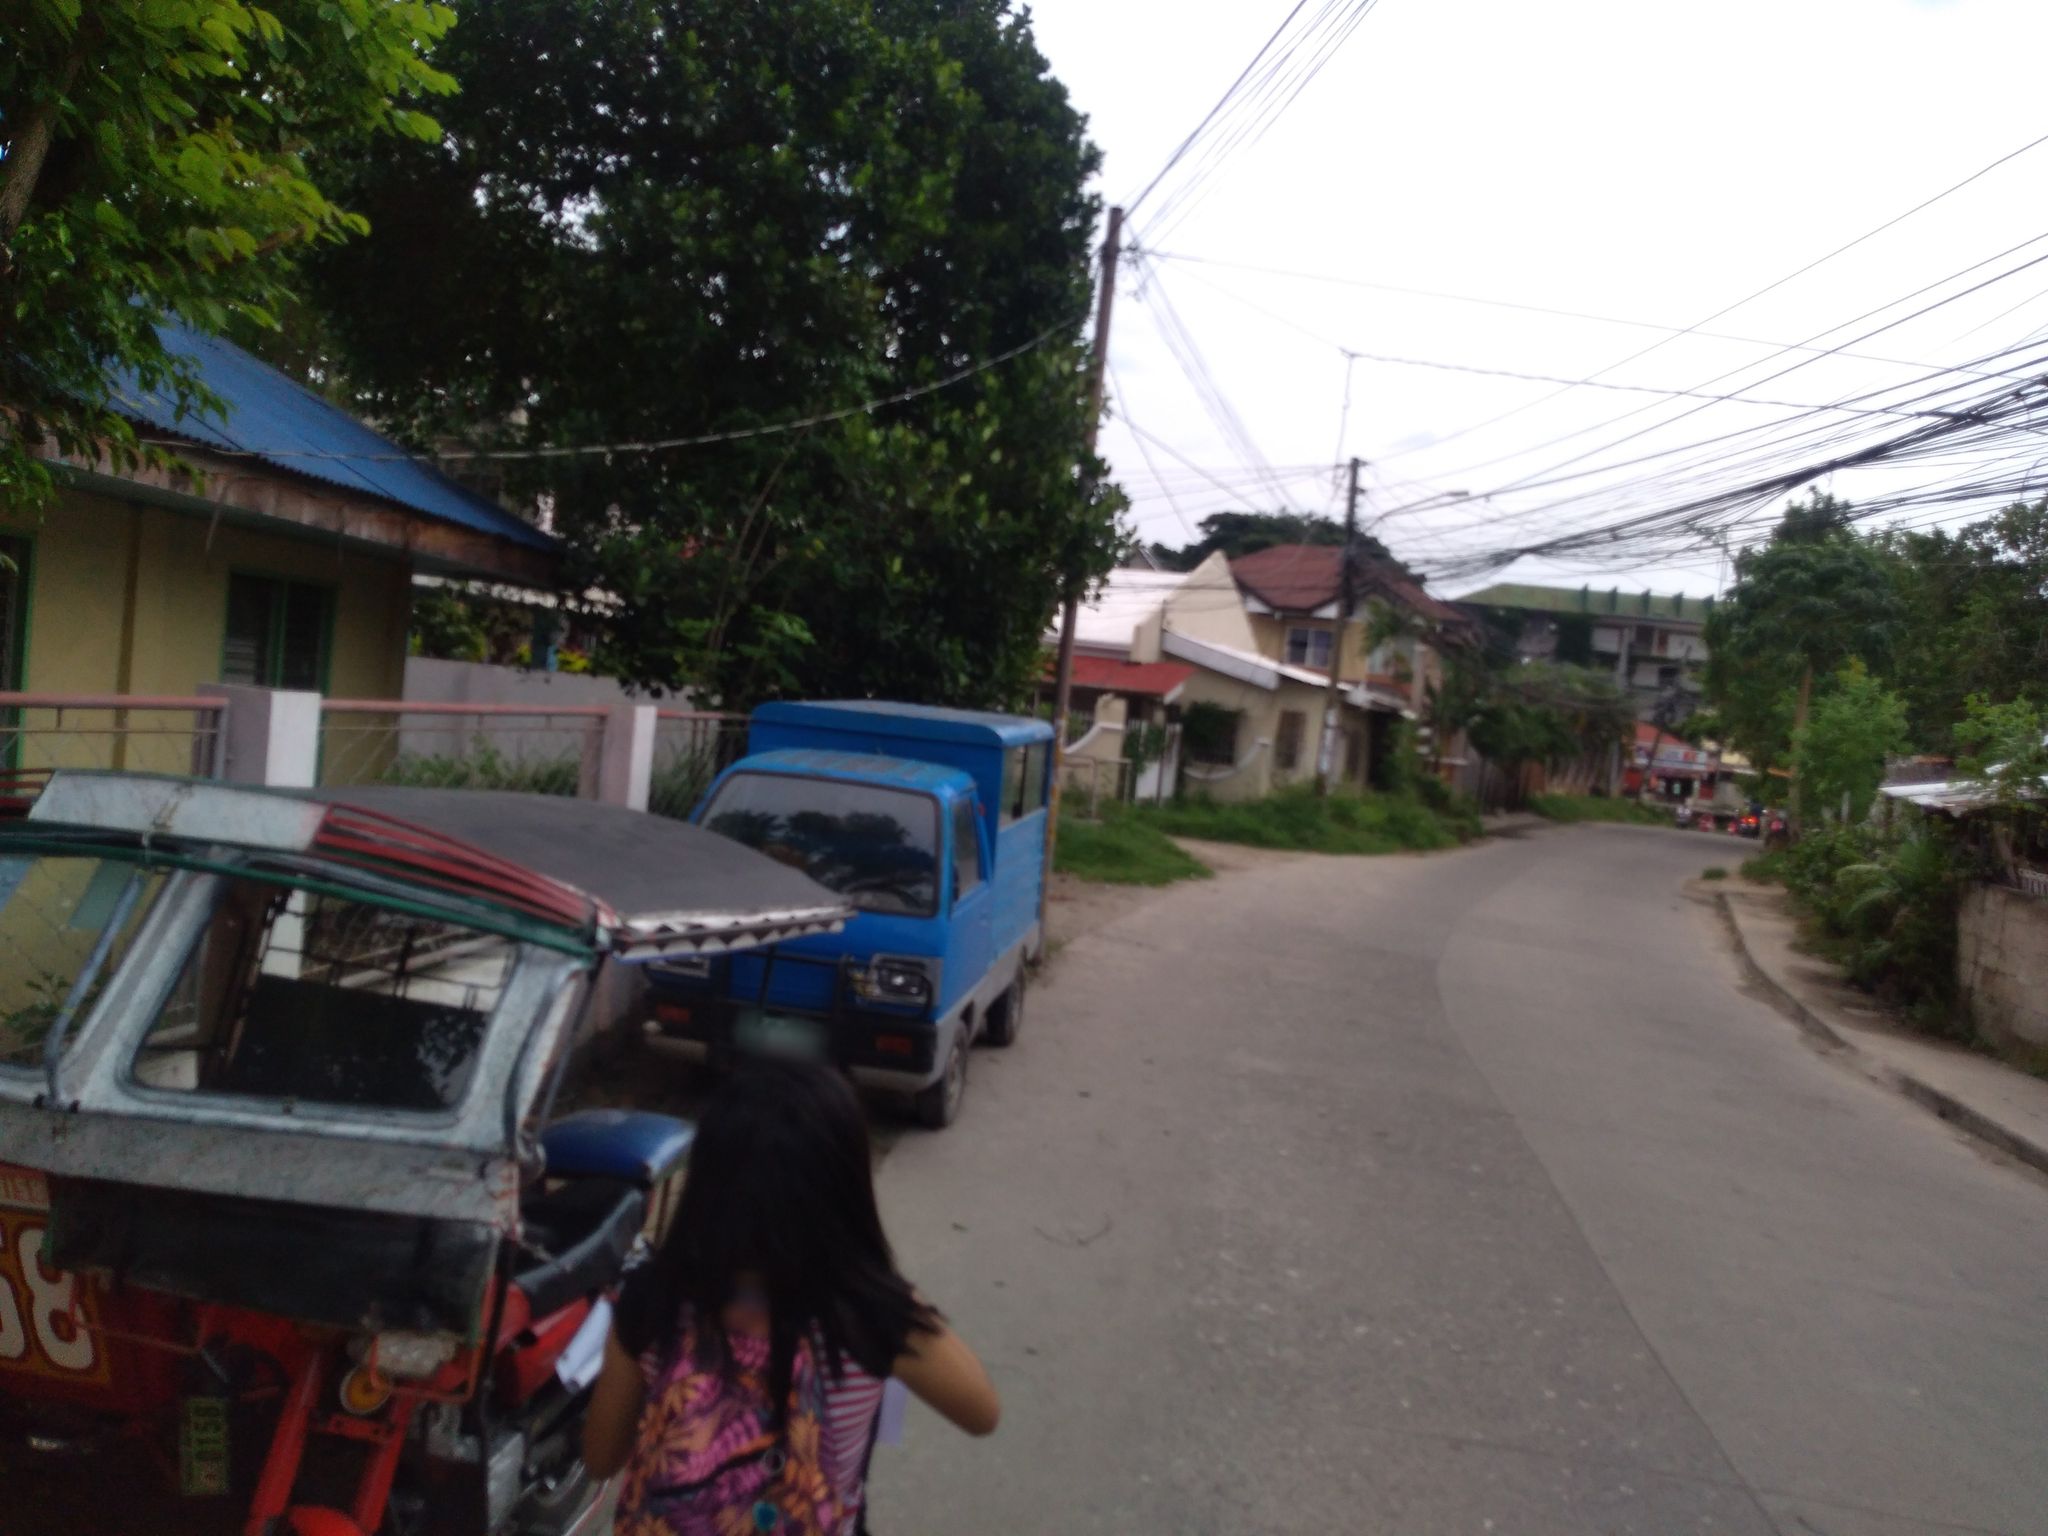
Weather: clear
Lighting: day
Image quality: good
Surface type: driving surface
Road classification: tertiary
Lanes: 2
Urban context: urban centre
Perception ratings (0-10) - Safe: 5.37, Lively: 4.39, Beautiful: 3.31, Boring: 3.7, Depressing: 1.43, Wealthy: 0.7